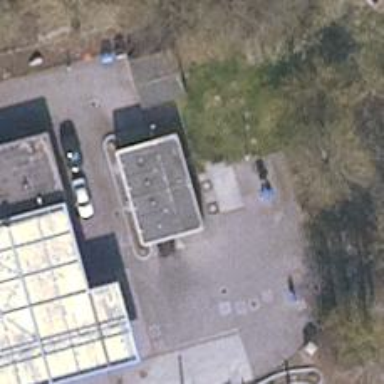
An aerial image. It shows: Car wash facility.